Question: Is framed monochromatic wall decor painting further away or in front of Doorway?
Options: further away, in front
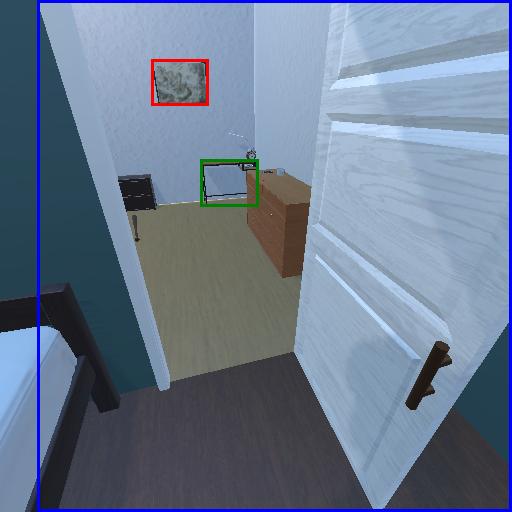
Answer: further away